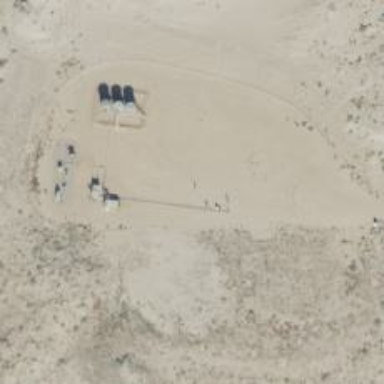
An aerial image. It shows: Petroleum well.